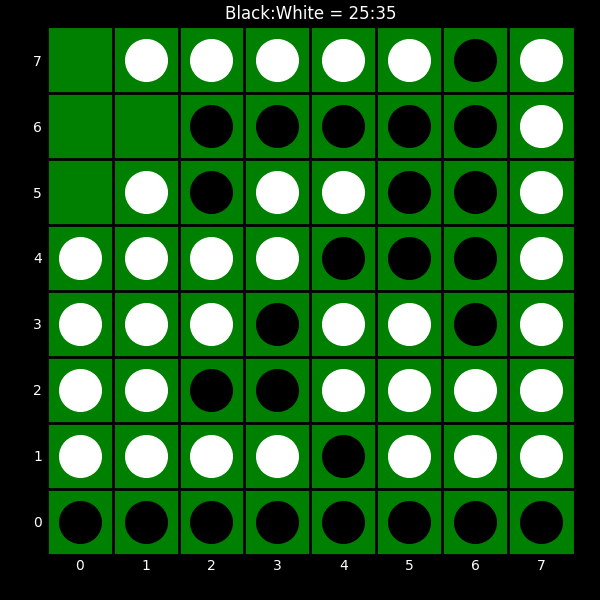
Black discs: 25
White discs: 35